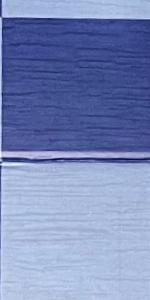
Label: Empty